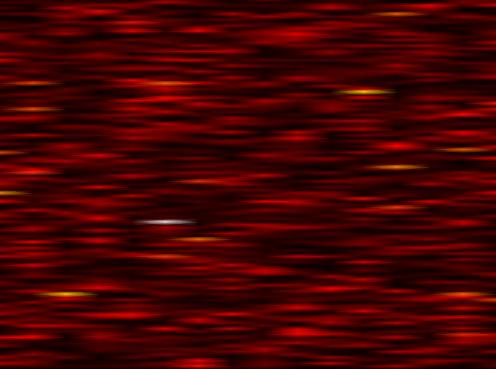
Label: WOLA